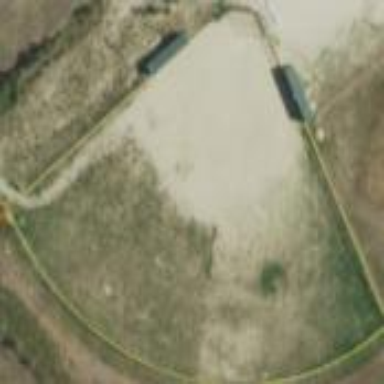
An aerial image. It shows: Baseball pitch for leisure and sports activities.